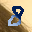
Label: 8